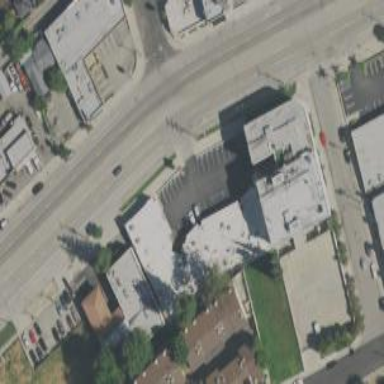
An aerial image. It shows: Retail building.